A spectrogram of one vibration snapshot from a rotating bearing is shown (time on one axis, frequency on the other). Diagnose the bearing from this image, choosing from: normal, inner_race, outer_race, ball.
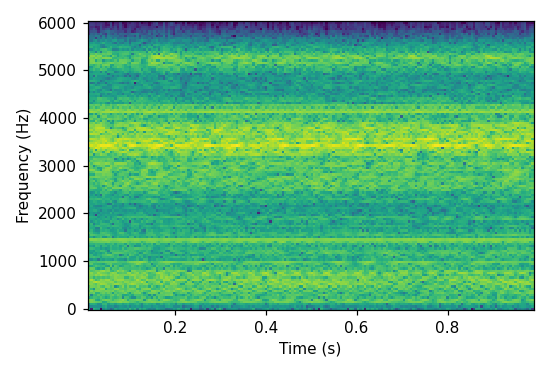
Answer: outer_race